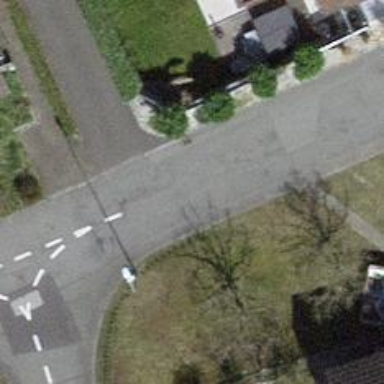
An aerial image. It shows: Service road with surface made of paving stones.